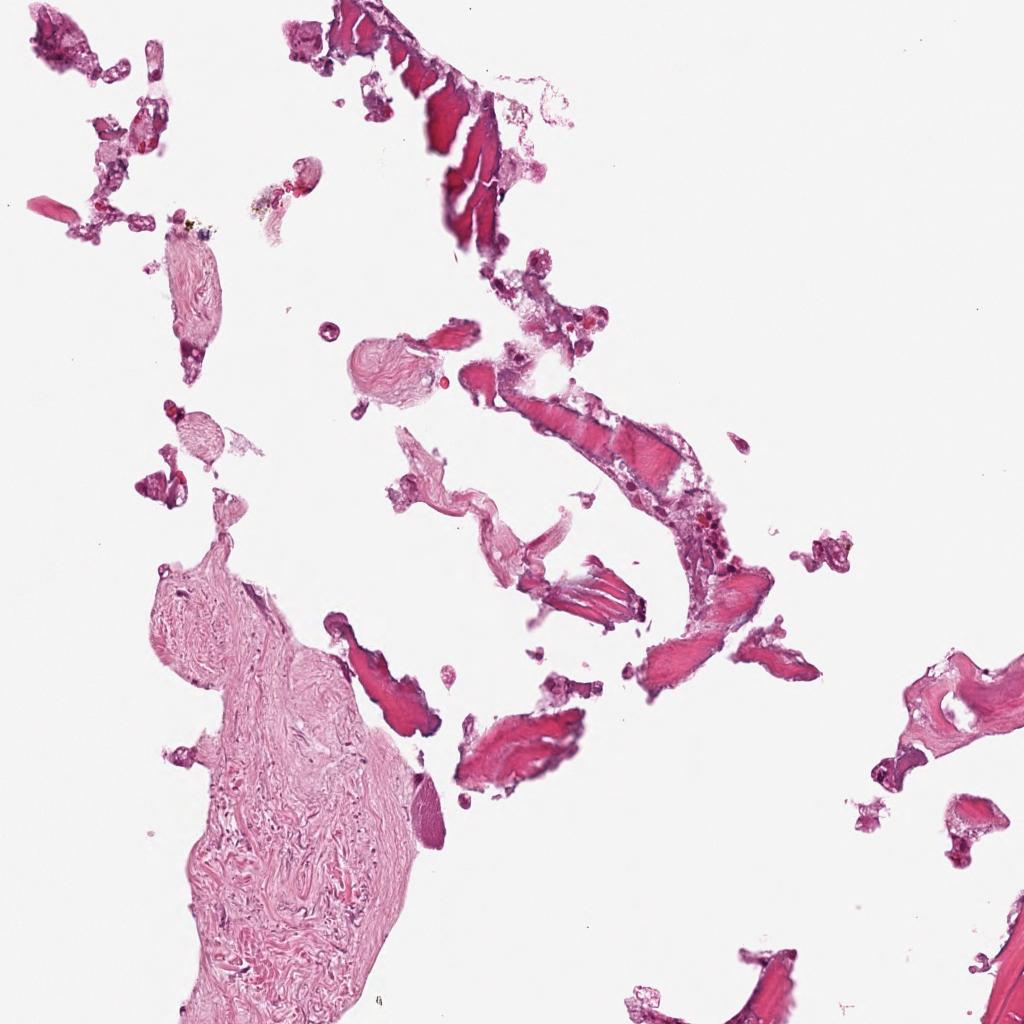
Label: Non-Tumor